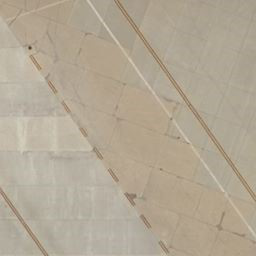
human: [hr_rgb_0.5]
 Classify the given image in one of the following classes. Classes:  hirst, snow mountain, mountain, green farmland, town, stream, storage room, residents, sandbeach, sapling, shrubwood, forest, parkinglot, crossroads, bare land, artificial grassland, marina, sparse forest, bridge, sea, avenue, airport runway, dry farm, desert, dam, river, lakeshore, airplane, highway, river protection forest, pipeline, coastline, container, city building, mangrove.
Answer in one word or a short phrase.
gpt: airport runway